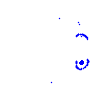
Particle: pion